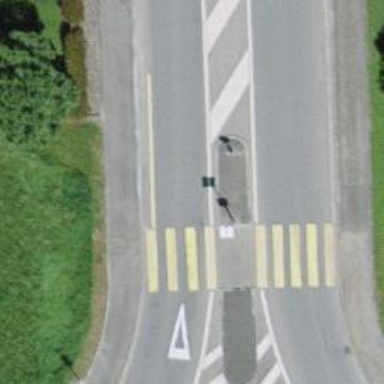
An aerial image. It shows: Uncontrolled zebra crossing with central island.